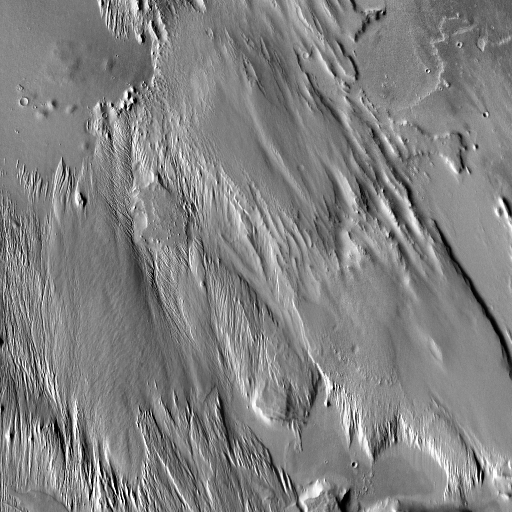
Crater classes present: Background, Other, Buried